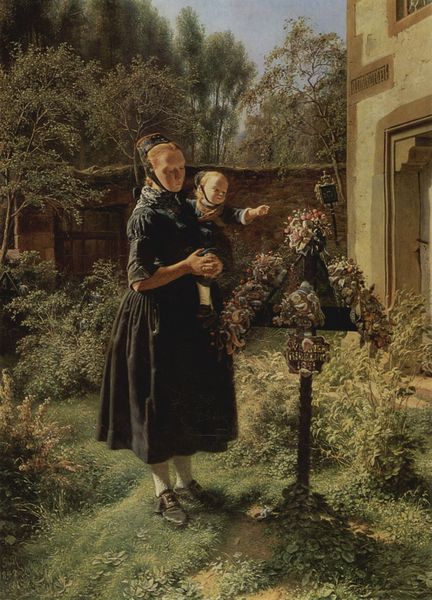
Titel: Auf dem Friedhof von Willenshausen
Künstler: Gerhard Wilhelm von Reutern
Standort: Sankt Petersburg
Institution: Eremitage
Schlagwörter: baum, blau, dunkel, gemälde, himmel, schatten, weiß, bäume, dreieck, gelb, grün, mädchen, ocker, blumen, braun, fenster, frankreich, frau, hell, hut, kleid, licht, schwarz, tür, gebäude, gras, haus, rosen, weg, wiese, zaun, beige, haube, rock, flasche, arm, falten, halten, trauer, bildnis, holland, hände, porträt, strauch, busch, kirche, sträucher, haare, realismus, kind, mutter, tochter, vater, pflanzen, renaissance, wald, garten, schürze, spanien, schrift, italien, schuhe, mauer, baby, witwe, faltenwurf, junge, tor, strümpfe, eingang, kreuz, scharz, friedhof, beten, gebet, kleinkind, photo, tracht, besuch, grab, ländlich, garden, liebermann, kin, blumenschmuck, gedenken, erinnerung, betend, haltend, jind, kreut, grabkreuz, kirchhof, fra, vogelhaus, vogelhäuschen, frau mit kind, schwalm, pflanten, aby, gefaltene hánde, wiese gras, banzer, garetn, friebhof, schwälmerin, junge witwe, kirchacker